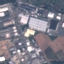
Land use / land cover: Industrial